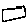
Label: square